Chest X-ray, PA view. Patient: 61 years old, sex F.
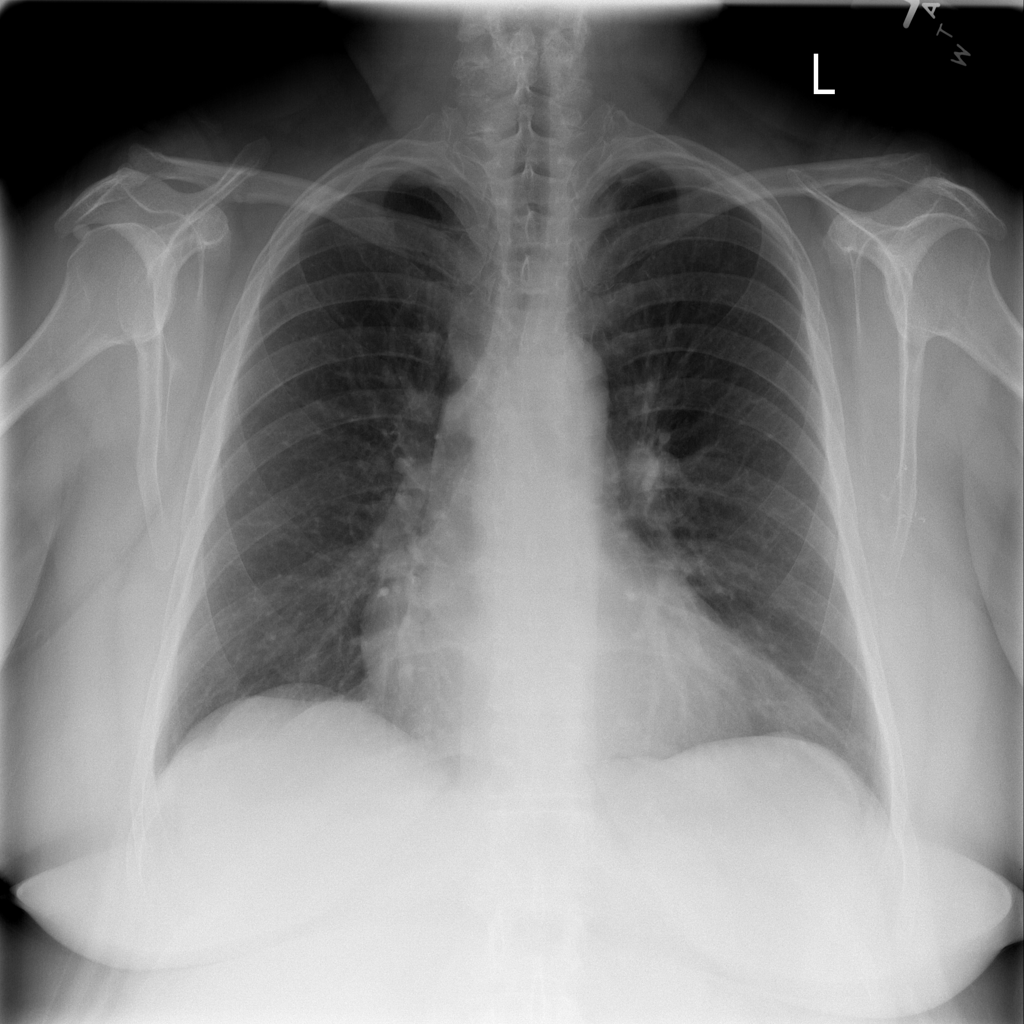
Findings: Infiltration